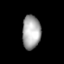
Tissue: lung
Cell type: Endothelial cells
Senescence score: 0.6377
Nuclear area (px): 601
Mean DAPI intensity: 169.251